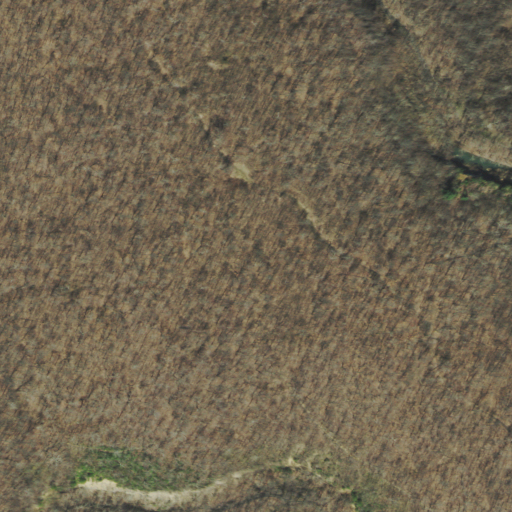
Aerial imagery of mountain in Tennessee named Redoak Mountain containing only deciduous forest